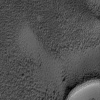
Atmospheric dust classification: not_dusty